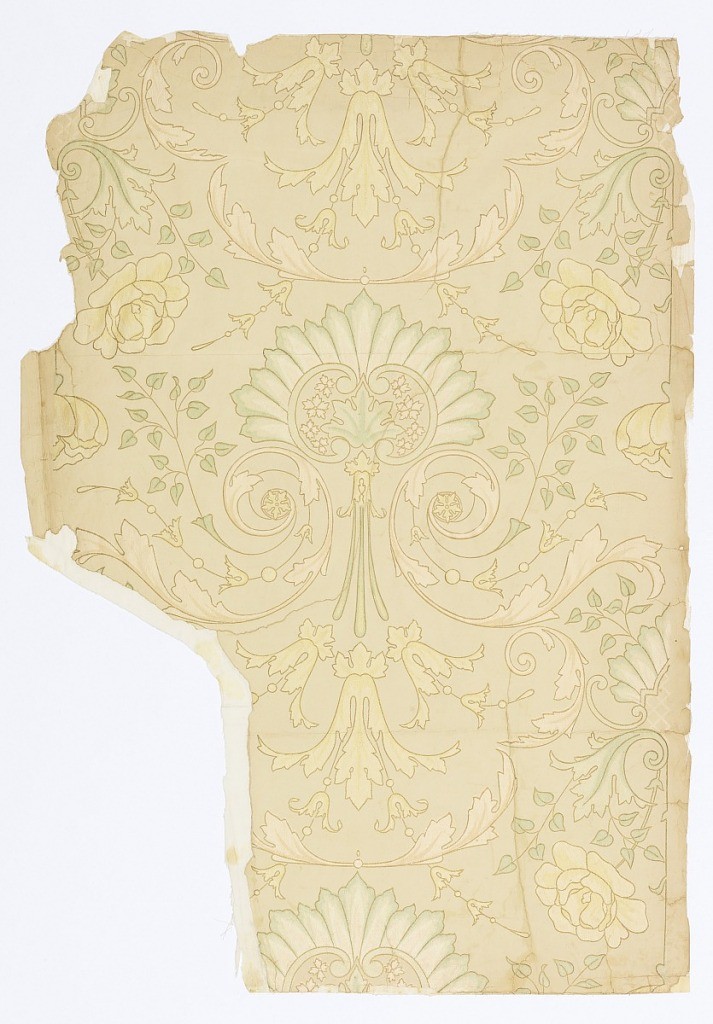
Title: Sidewall
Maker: Grace Lincoln Temple, 1865–1953
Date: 1890–93
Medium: Machine-printed on paper
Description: Irregular piece, a full width in one place, giving an arabesque of leaf forms with clusters of roses.  Printed in yellow, pink and green "satin finish" colors (with chalk), and gold, on plain paper.